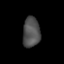
Tissue: lung
Cell type: Myeloid cells
Senescence score: 0.1541
Nuclear area (px): 515
Mean DAPI intensity: 79.264